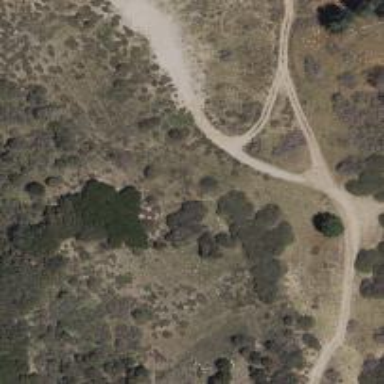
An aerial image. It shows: Path.